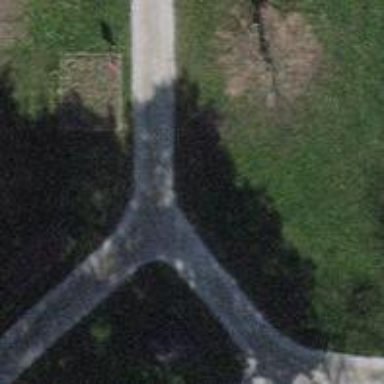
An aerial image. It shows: Compacted path.